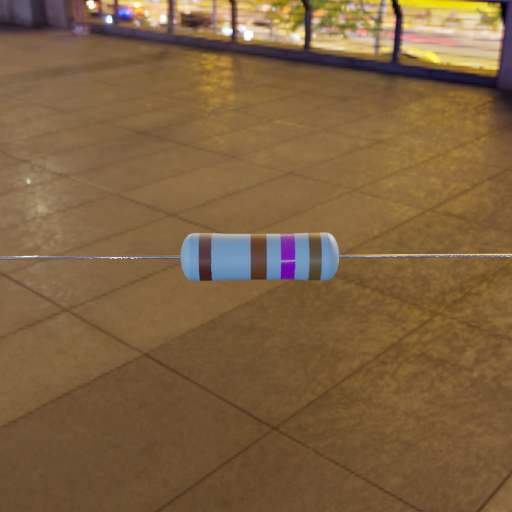
Resistor colour bands (in order): brown, brown, violet, brown